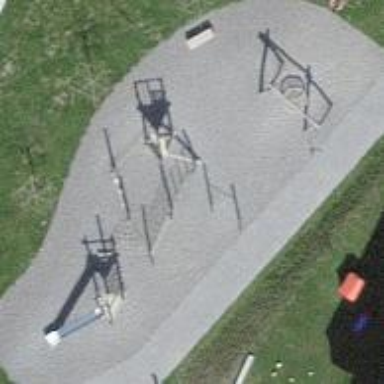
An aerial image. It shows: Playground area for leisure land.